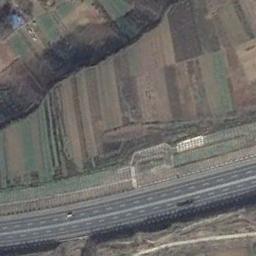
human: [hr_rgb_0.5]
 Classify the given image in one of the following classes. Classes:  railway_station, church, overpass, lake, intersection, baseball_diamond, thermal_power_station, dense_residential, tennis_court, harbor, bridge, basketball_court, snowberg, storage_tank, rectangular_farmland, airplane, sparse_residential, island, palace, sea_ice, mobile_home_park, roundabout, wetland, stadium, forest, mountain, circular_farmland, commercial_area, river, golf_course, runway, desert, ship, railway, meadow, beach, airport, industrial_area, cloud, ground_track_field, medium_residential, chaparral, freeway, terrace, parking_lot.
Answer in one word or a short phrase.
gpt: freeway